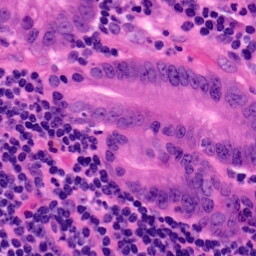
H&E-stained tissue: Pancreatic